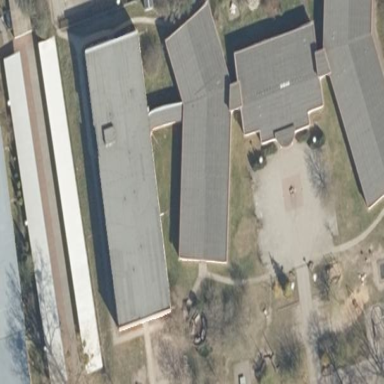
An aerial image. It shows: School.